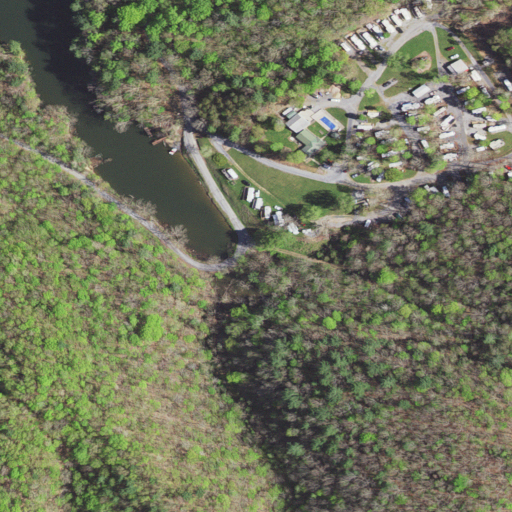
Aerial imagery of valley in Virginia named Wood Hollow containing deciduous forest, pasture, mixed forest, open development, low intensity development, open water, and medium intensity development